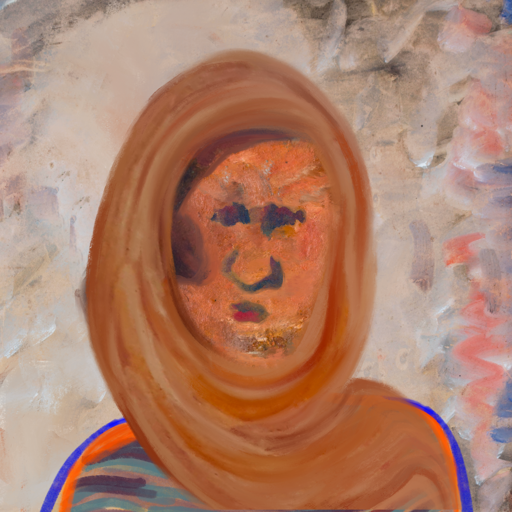
Background: Roy_Bahadur, Head And Neck Front: Boggyland, Face Front: In_The_Sun, Bust: Experience, Hair Front: Mother_And_Son_Son, Head Accessory: Pious_Lady_Scarf, Second Necklace: Blank, Necklace: Blank, Baby: Blank